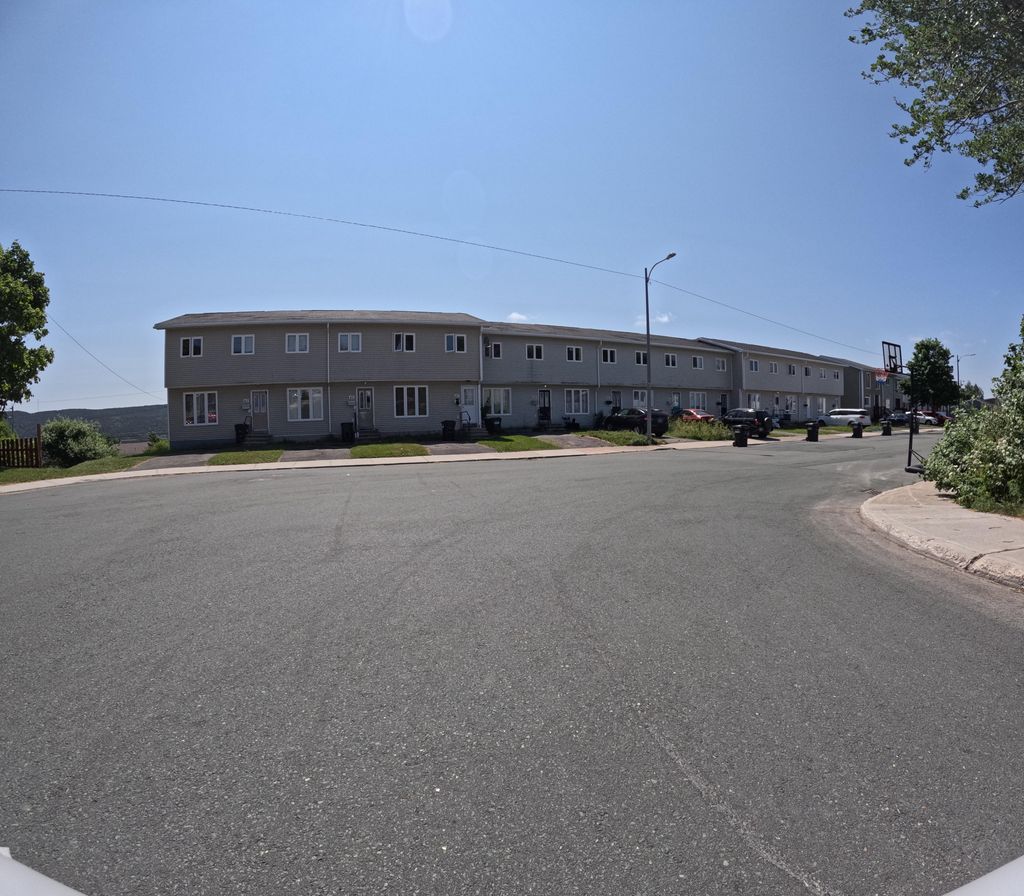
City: st_johns